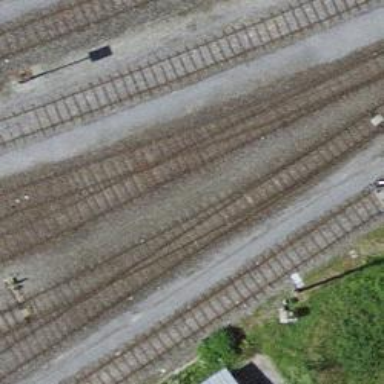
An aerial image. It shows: Single-track electrified railway yard with contact line electrification.